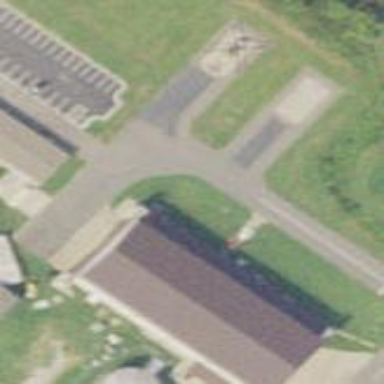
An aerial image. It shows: Hangar.